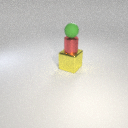
small green rubber sphere above small red metal cylinder